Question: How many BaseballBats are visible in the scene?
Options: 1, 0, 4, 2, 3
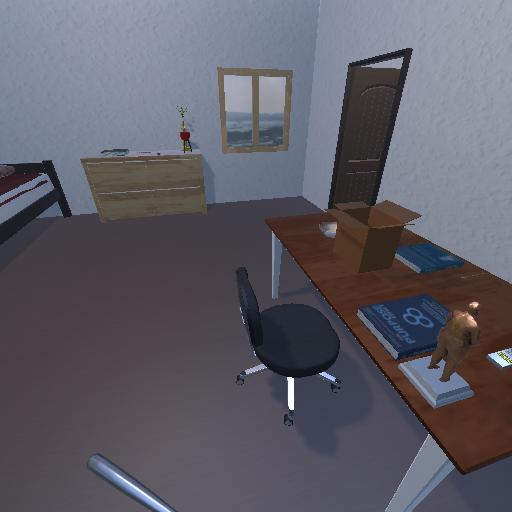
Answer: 1